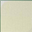
Piece: xx